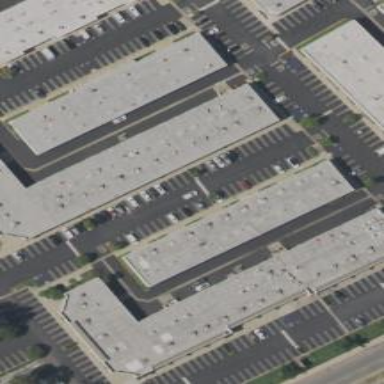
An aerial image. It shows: Retail building.